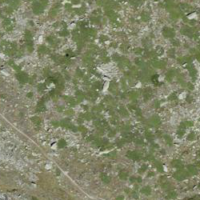
EUNIS habitat code: 26
Species observed at this site:
Androsace vitaliana